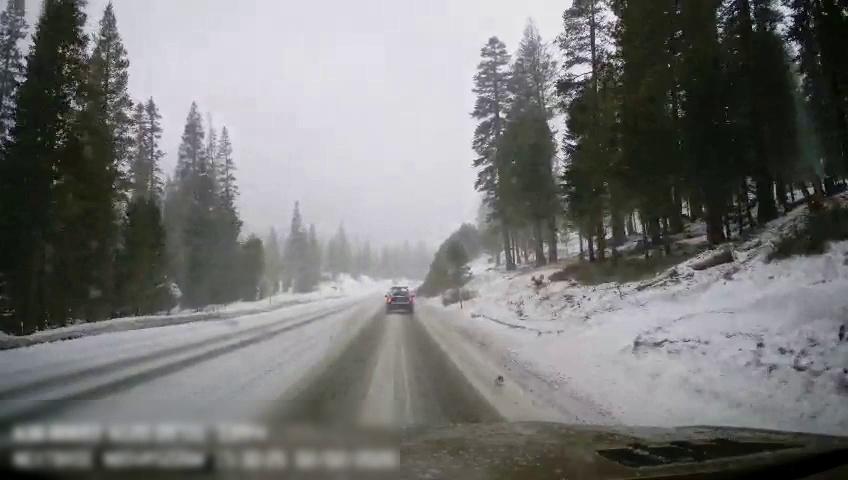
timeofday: Day
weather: Snowy
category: Drivable Space
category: Vehicles | SUV